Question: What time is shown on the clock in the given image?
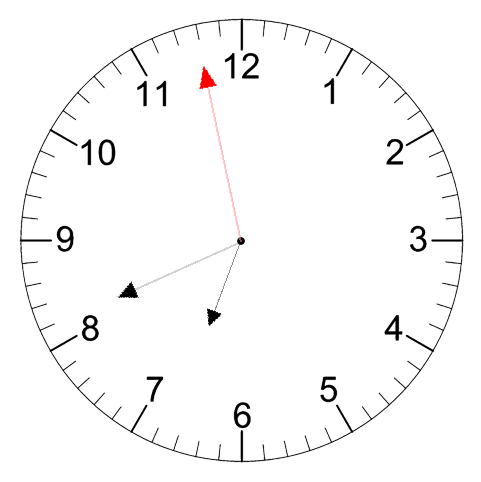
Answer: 06:40:58